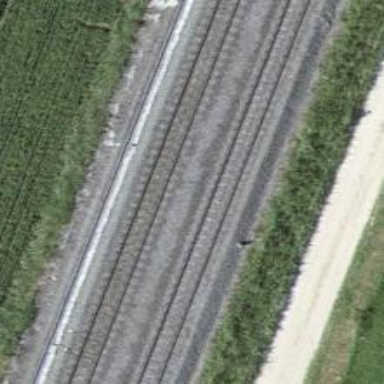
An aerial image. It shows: Railway signal.